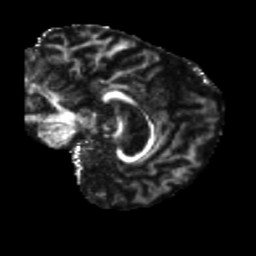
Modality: FA
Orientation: sagittal
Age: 68
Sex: male
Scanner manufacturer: siemens
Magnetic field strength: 3 T
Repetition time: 5.25 s
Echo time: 0.08 s